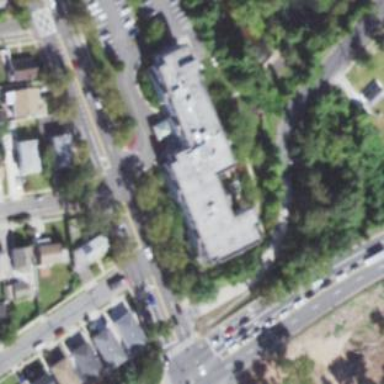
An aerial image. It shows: Nursing home building.